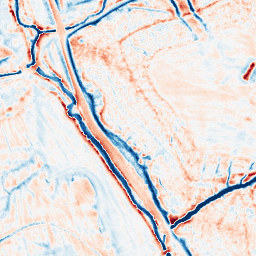
Category: edge_preserving
Decomposition family: guided
Decomposition parameters: radius: 4
eps: 0.001
Upsampling method: bspline
Upsampling parameters: scale: 8
Upsampling scale: 8